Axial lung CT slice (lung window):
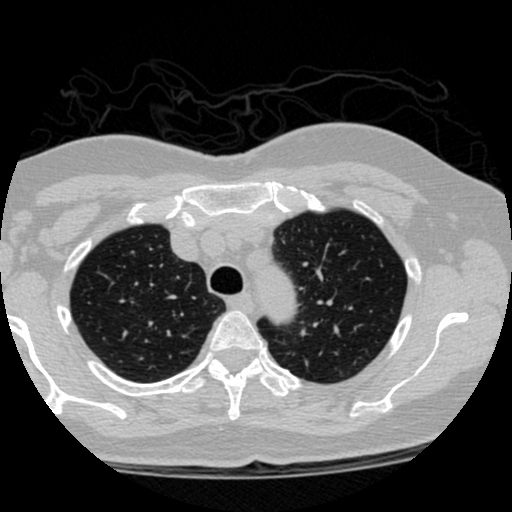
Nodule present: no